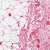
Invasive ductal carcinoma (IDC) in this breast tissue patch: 0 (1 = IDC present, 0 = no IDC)